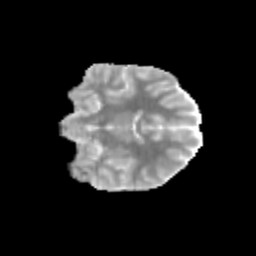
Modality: MD
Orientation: coronal
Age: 10
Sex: female
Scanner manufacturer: siemens
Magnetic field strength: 3 T
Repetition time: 3.8 s
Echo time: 0.07 s